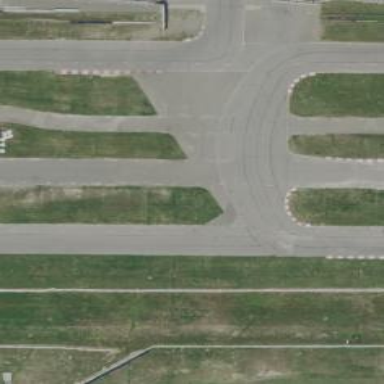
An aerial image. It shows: Motor sport raceway.